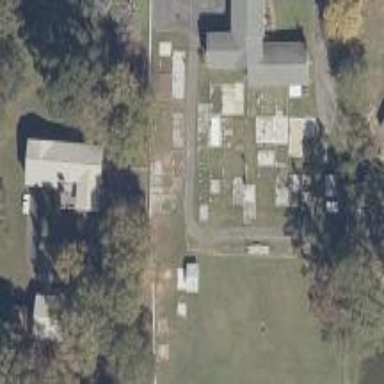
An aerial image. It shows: Cemetery.